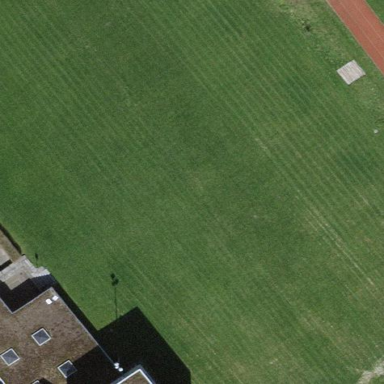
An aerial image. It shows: Soccer pitch with grass surface for leisure land.